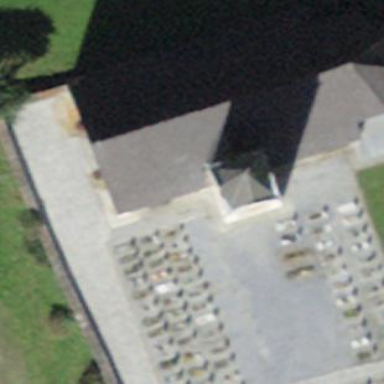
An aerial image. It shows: Church which is place of worship.